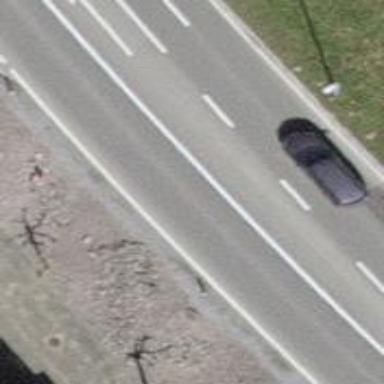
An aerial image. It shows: Secondary road with asphalt surface and no sidewalk.